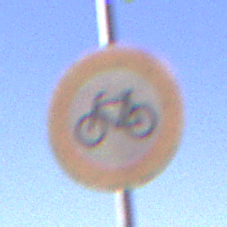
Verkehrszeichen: VerbotRadverkehr
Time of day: Midday
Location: Outdoor (Nature)
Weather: Clear
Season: NotSpecified
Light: Natural